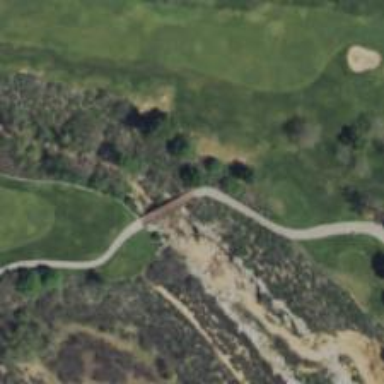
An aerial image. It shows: Service road on bridge designed for golf cartpath.